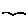
Label: bird